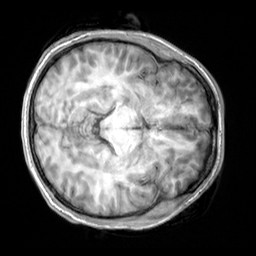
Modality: T1w
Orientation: axial
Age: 19
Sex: male
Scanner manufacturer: siemens
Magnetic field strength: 3 T
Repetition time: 2.3 s
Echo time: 0.00303 s